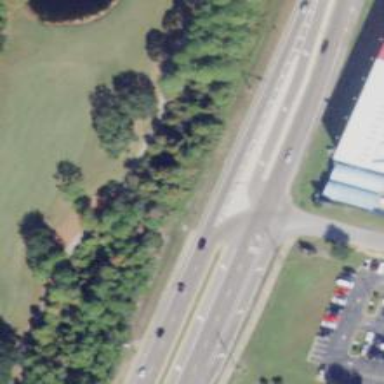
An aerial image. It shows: Trunk link highway.